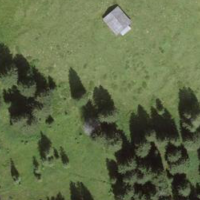
EUNIS habitat code: 25
Species observed at this site:
Phoenicurus ochruros